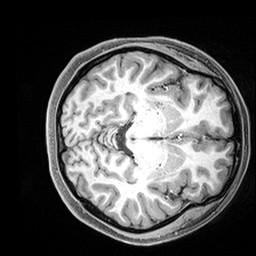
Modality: T1w
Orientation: axial
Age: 20
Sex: female
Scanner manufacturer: siemens
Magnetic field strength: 3 T
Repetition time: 2.4 s
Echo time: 0.00217 s